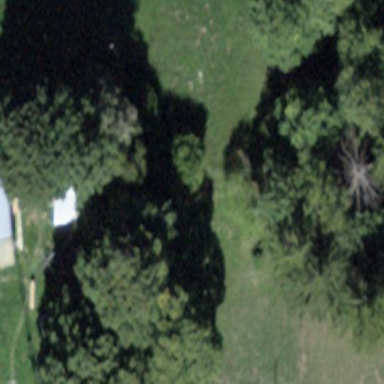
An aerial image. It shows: Forest area.